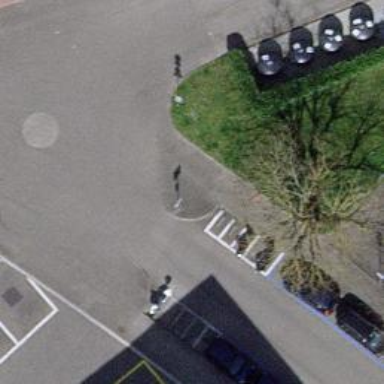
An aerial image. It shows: Motorcycle parking area.